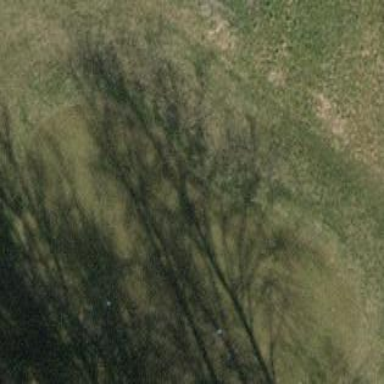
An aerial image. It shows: Golf tee on grassy land.